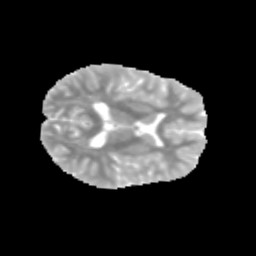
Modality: MD
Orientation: axial
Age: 12
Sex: female
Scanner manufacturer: siemens
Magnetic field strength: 3 T
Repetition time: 3.8 s
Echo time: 0.07 s